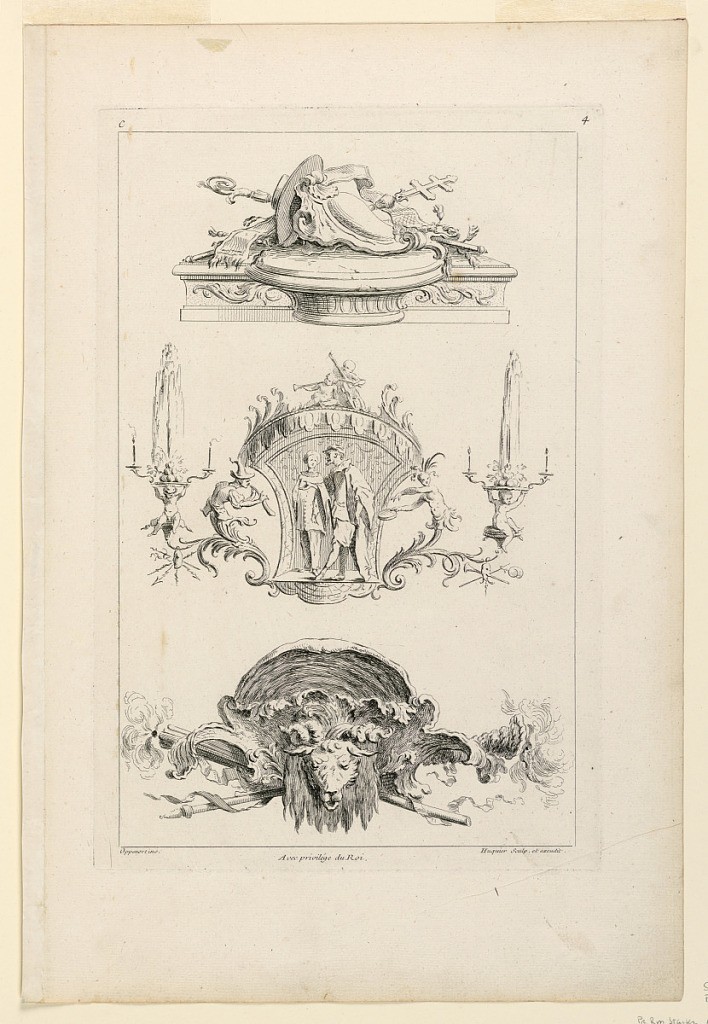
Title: Page Four from "Toisieme Livre Contenant Des Frises ou Paneaux en Longueur Inventés Par G. M. Oppenort Architecte du Roi et Gravés par Huquier"
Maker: Gilles-Marie Oppenord, French, 1672–1742
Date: after 1751
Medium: Etching on paper
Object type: Print
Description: Three ornamental compositions. First (upper): a console with fanciful arrangement of hats, etc. In middle: actors from an Italian comedy in an arabesque design. Third: head of a ram set against a shell. Inscribed, upper left: "C"; upper right: "4"; lower left: "Oppenort inv."; center: "Avec privilege du Roi"; lower right: "Huquier sculp. et excudit".